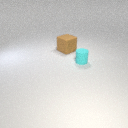
small cyan rubber cylinder in front of large brown rubber cube